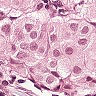
Metastatic tissue present: yes